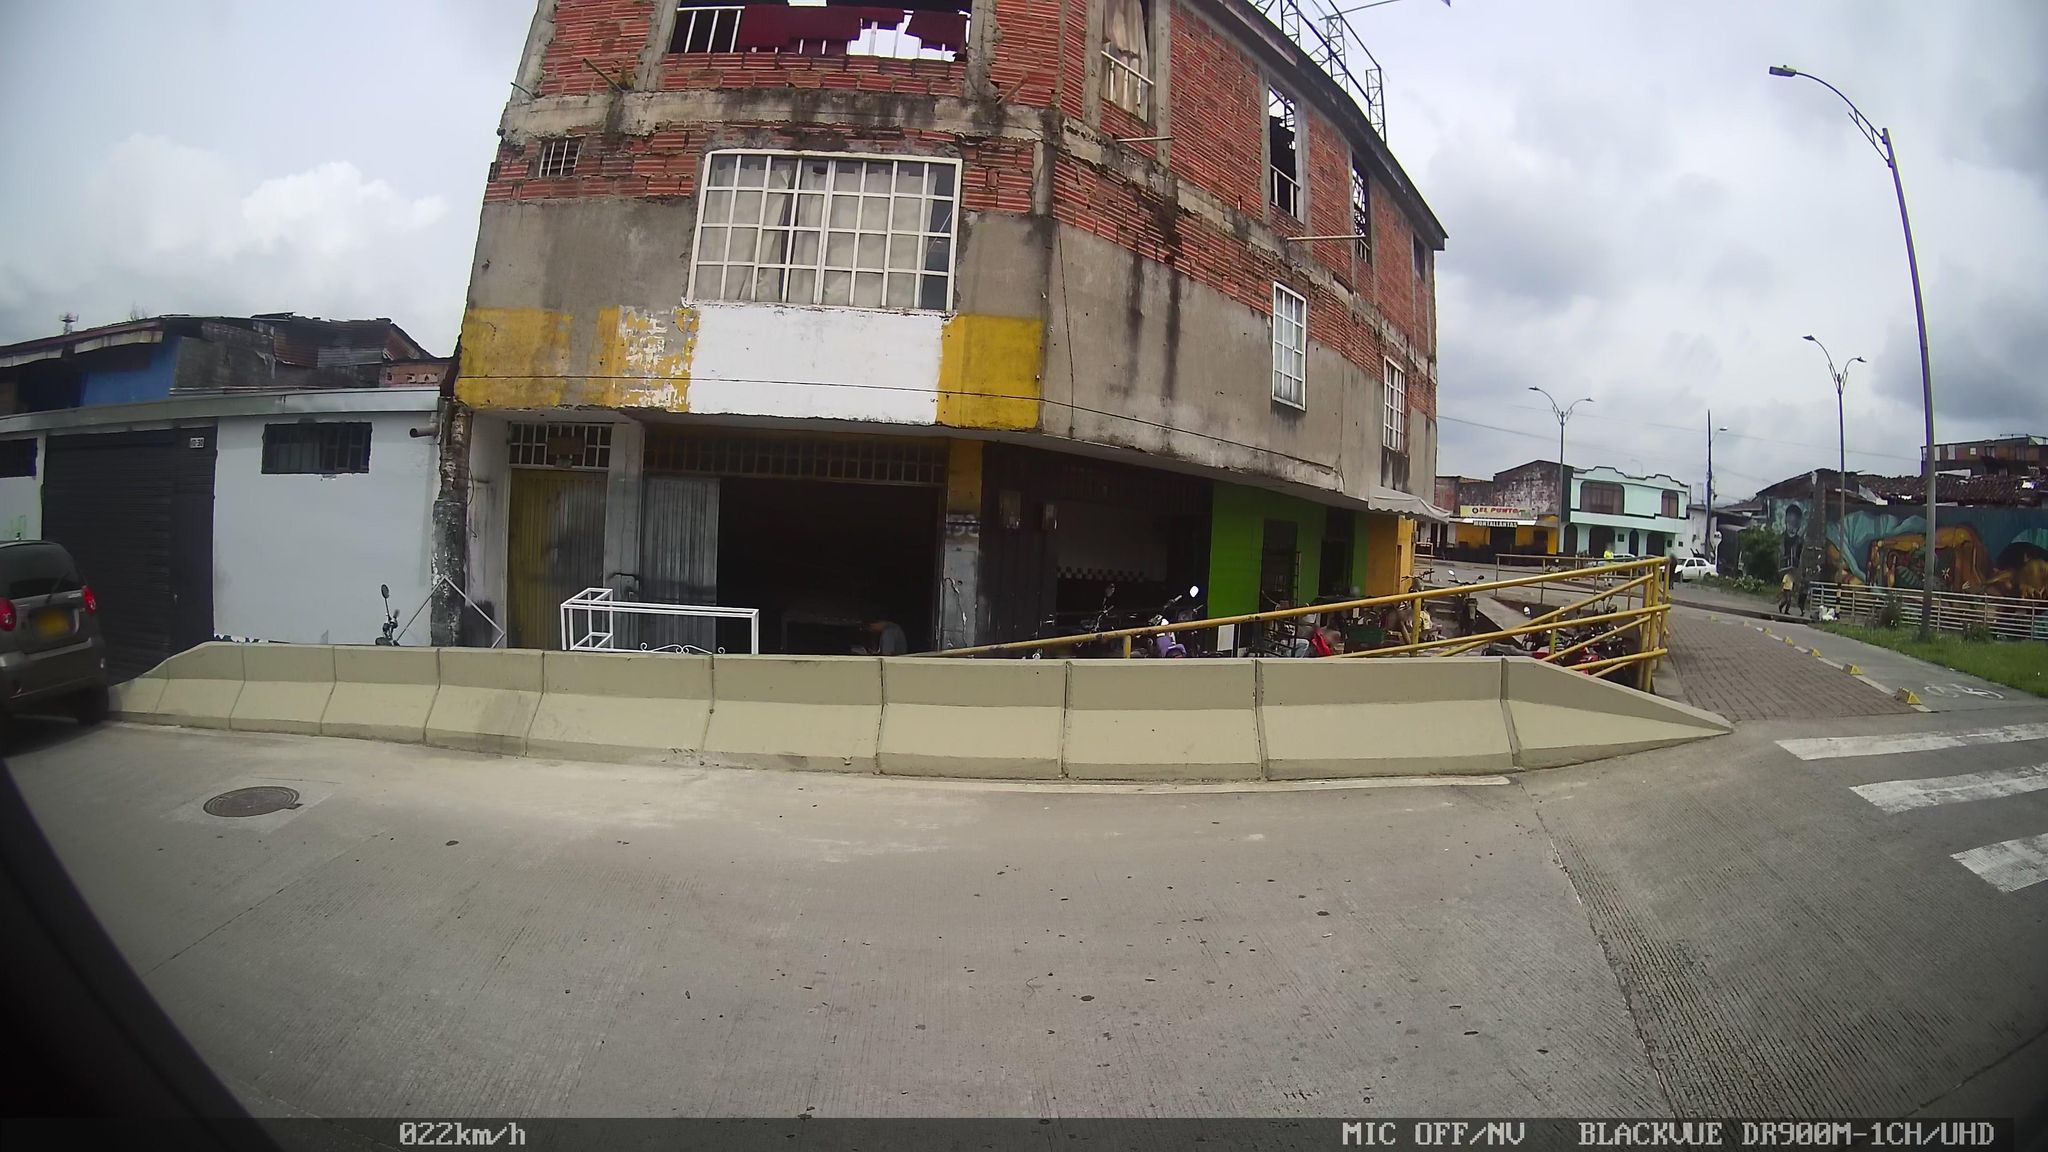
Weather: cloudy
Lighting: day
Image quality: good
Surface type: driving surface
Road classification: secondary_link, secondary
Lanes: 2
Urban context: urban centre
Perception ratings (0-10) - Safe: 0.34, Lively: 7.59, Beautiful: 0.38, Boring: 5.13, Depressing: 9.22, Wealthy: 1.5